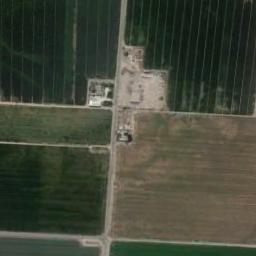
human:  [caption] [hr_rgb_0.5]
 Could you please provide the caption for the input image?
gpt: There are some deep green and bare rectangular farmland .

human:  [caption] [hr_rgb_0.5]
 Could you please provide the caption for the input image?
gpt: Several dirt roads are in rectangular farmlands .

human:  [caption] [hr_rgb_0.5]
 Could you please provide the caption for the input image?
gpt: Several rectangular farmlands of different colors are arranged in neat rows and some houses are surrounded by these farmlands .

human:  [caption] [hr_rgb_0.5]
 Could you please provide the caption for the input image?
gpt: Five neatly arranged green rectangular farm fields with buildings in the field .

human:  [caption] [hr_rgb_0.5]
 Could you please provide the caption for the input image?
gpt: There are some green rectangular farmlands and a brown one .